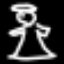
Label: angel